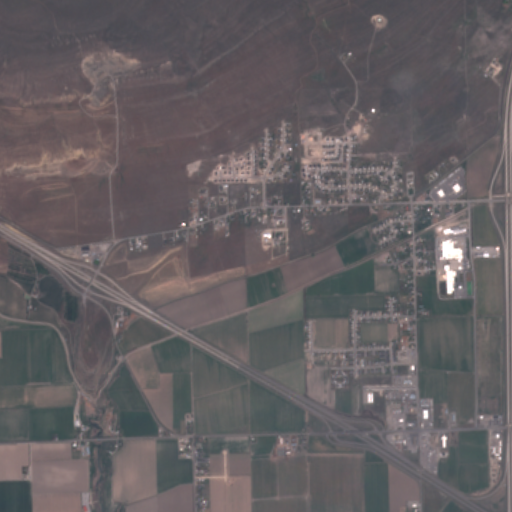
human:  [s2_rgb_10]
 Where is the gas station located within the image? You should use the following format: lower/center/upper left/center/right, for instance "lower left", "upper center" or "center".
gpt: The gas station is located in the lower right of the image.
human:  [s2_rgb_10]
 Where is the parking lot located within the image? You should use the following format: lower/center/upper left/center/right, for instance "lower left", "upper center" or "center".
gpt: The parking lot is located in the lower right of the image.
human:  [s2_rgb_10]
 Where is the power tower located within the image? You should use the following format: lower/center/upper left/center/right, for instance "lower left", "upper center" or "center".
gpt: The power tower is located in the lower right of the image.
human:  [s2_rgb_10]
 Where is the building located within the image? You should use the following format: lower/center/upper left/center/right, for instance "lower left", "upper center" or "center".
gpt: The building is located in the lower right of the image.
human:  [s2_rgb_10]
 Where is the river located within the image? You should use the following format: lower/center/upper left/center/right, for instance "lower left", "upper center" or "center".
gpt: The river is located in the lower left of the image.
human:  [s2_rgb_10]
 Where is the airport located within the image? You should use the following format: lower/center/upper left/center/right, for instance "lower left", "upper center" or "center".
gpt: There is no airport in the image.